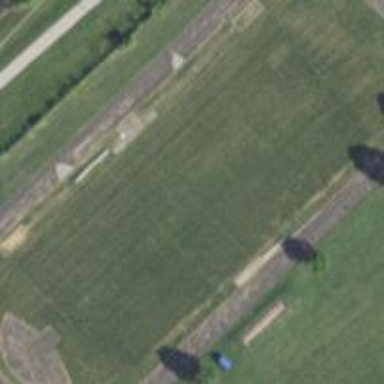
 suitable for American football and soccer."